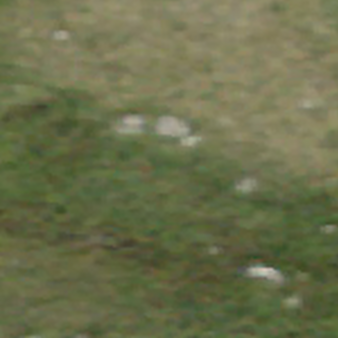
Label: other